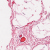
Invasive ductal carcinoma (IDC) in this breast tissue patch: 0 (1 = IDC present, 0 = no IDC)